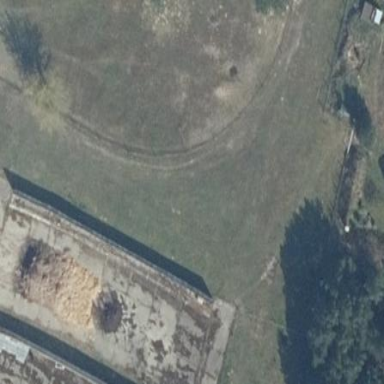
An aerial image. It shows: Bunker silo.